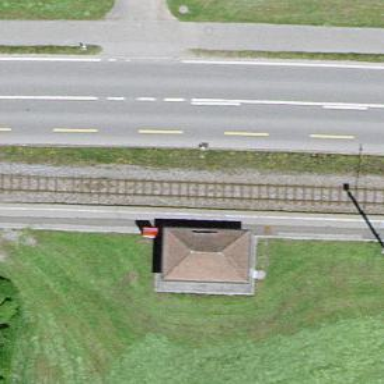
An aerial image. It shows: Stop position for public transport on the railway.